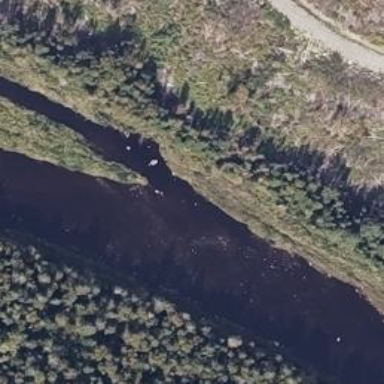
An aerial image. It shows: Rapids in the waterway.